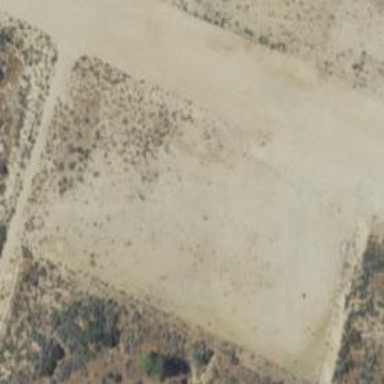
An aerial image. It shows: Dirt apron at the airport.